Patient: sex M, age 74
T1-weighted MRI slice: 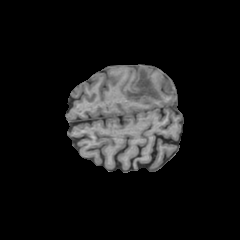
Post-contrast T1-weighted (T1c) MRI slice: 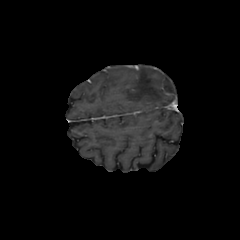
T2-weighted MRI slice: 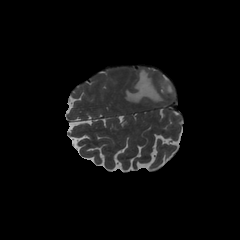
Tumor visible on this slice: yes
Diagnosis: Glioblastoma, IDH-wildtype
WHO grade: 4